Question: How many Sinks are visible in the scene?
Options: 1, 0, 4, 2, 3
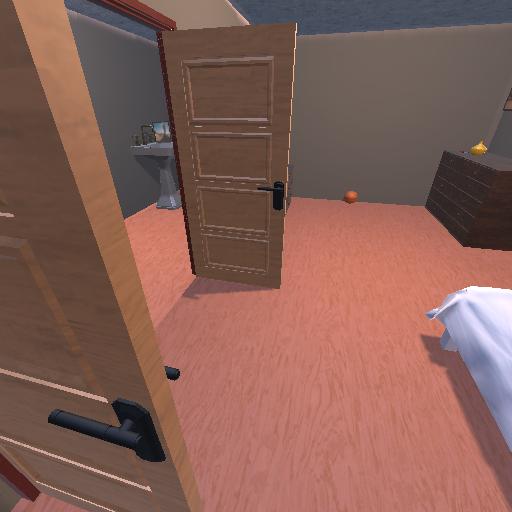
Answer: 1